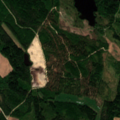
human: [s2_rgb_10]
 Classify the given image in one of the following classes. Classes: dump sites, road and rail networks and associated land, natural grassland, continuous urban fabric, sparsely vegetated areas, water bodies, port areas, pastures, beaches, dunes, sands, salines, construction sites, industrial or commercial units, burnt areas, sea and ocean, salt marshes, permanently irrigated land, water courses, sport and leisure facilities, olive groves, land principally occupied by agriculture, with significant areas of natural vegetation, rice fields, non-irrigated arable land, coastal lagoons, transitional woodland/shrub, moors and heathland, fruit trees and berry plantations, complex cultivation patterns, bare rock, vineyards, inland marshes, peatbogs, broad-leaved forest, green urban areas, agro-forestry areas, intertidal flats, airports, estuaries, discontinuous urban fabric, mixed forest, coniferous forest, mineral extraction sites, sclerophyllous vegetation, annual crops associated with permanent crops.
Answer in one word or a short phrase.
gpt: mixed forest, transitional woodland/shrub, water bodies